A 2-D grayscale encoding of one vibration snapshot from a rotor kit is shown. Based on the visible evidence, which rotor condition applies: normal, misalignment, unbalance, looseness?
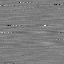
Answer: normal